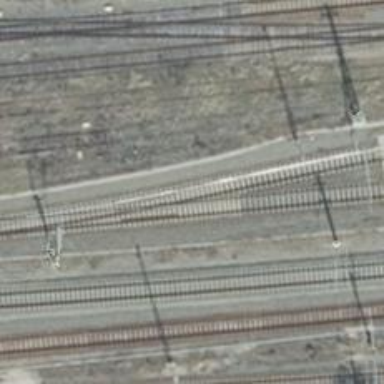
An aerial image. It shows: Electrified rail siding with contact line.